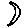
Label: moon